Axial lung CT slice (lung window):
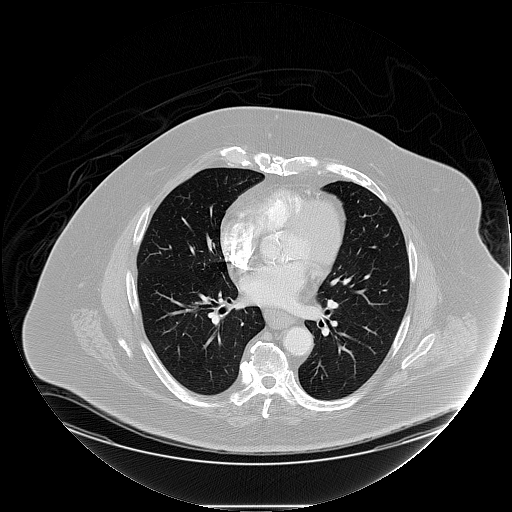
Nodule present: no